Question: I have a custom image (profile picture) that I want to click and go to a profile view. I am registering the click, and I have the segue set up in storyboard, but when I click, nothing happens. The profile picture is part of a PFTableViewCell(using parse), which is part of a PFQueryTableViewController. I am trying to navigate to another PFQueryTableViewController. Here is how they are connected on storyboard:

And here is what I'm trying to do in the code to transition:
'''
func onProfileTap(send:AnyObject){
NSLog("Profile Clicked")
let storyboard = UIStoryboard(name: "Main", bundle: nil)
var vc:WrapperProfileViewController = storyboard.instantiateViewControllerWithIdentifier("ProfileViewController") as! WrapperProfileViewController
vc.parseUser = parseUser!
holder?.navigationController!.pushViewController(vc, animated: true)
//holder is a PFQueryTableViewController. "self" is PFTableViewCell
}
'''
I have done something very similar to this before and it worked. I checked to make sure the segue identifier is correct, but nothing happens other than the NSLog printing to the console.
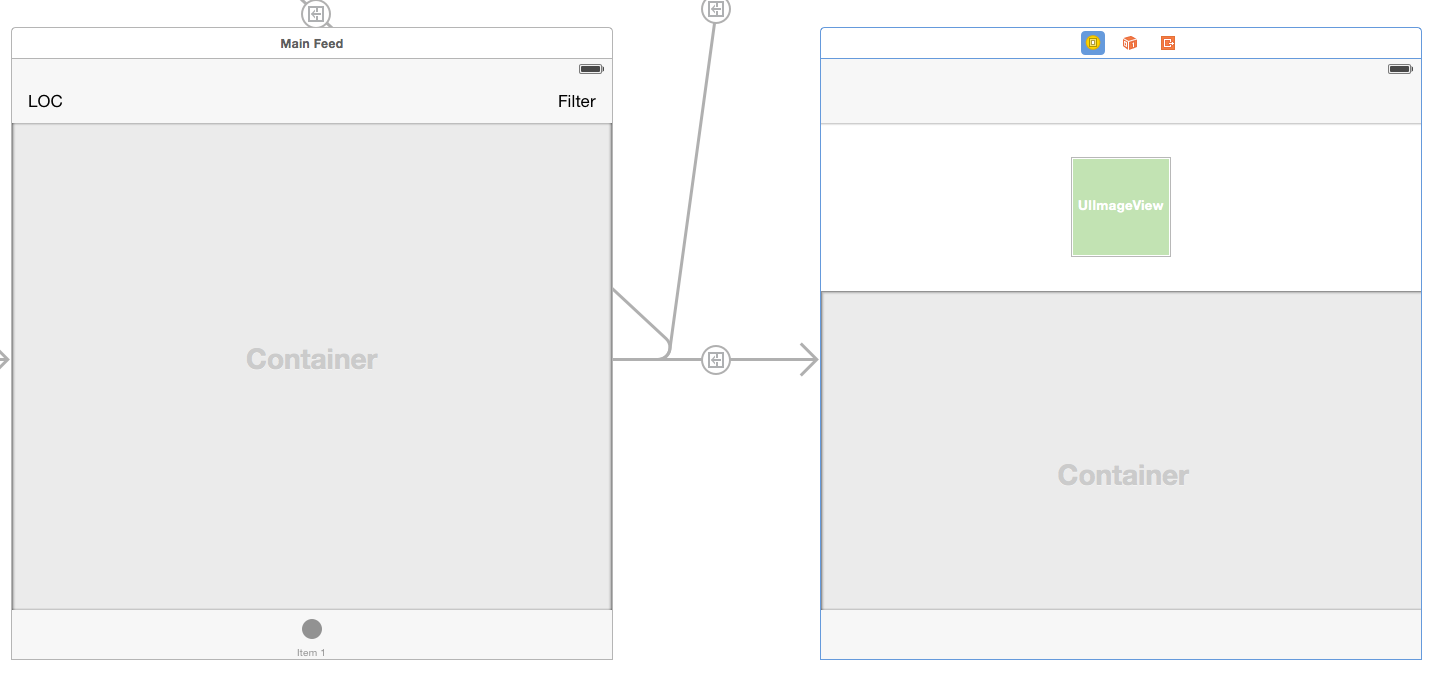
Answer: Just looking at your code, and knowing nothing else about your situation, I would guess that 'holder' is 'nil'. That would certainly be a reason by "nothing happens". You can easily test that with another 'println' statement.